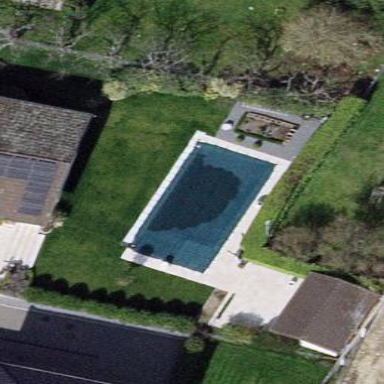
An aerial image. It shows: Outdoor swimming pool in leisure land.